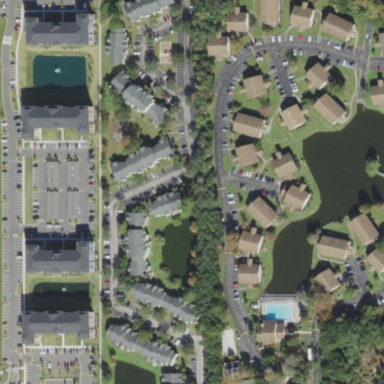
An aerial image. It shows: Residential area with apartments.